Chest X-ray:
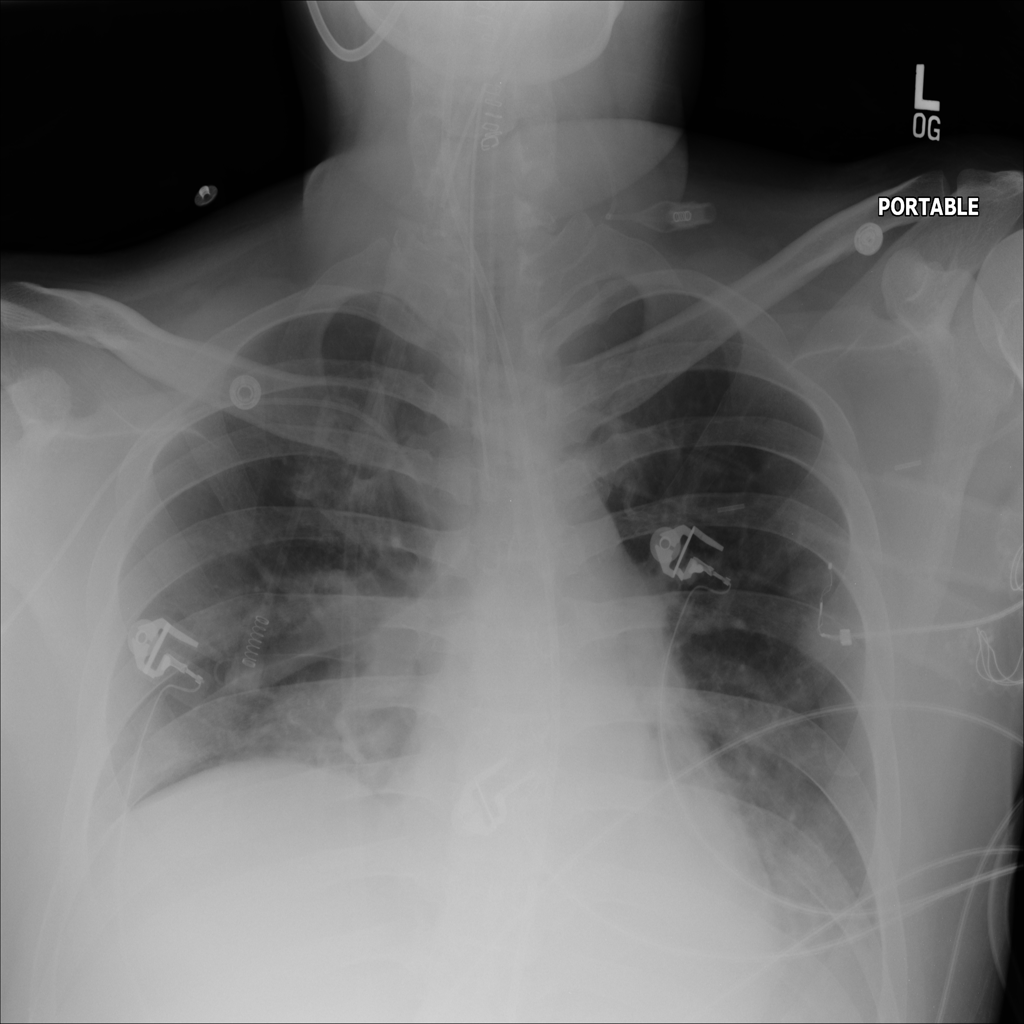
Findings: Consolidation, Effusion
No abnormal finding: no